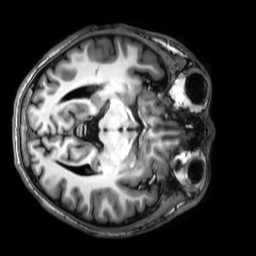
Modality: T1w
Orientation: axial
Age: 25
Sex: male
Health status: healthy
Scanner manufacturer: philips
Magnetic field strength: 3 T
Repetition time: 0.009 s
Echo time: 0.003996 s